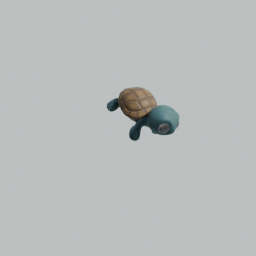
Label: animals